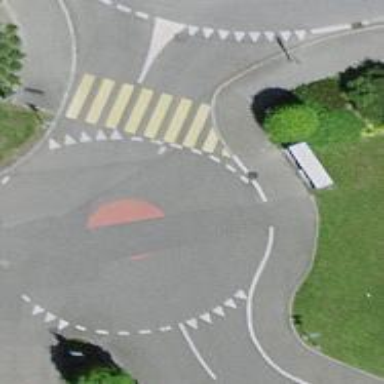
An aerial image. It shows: Residential road with roundabout.